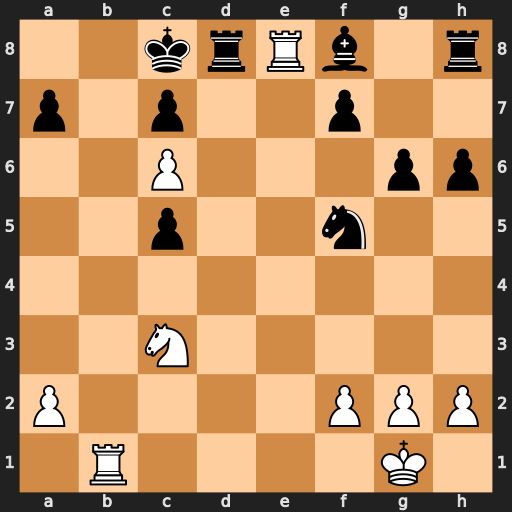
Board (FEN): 2krRb1r/p1p2p2/2P3pp/2p2n2/8/2N5/P4PPP/1R4K1
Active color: w
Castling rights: -
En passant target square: -
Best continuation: Rb8+ Kxb8 Rxd8#